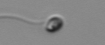
Label: flagellate